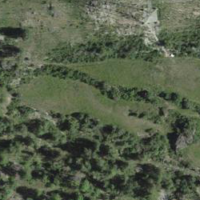
EUNIS habitat code: 23
Species observed at this site:
Melitaea diamina
Melitaea cinxia
Epistrophe nitidicollis
Aporia crataegi
Parnassius apollo